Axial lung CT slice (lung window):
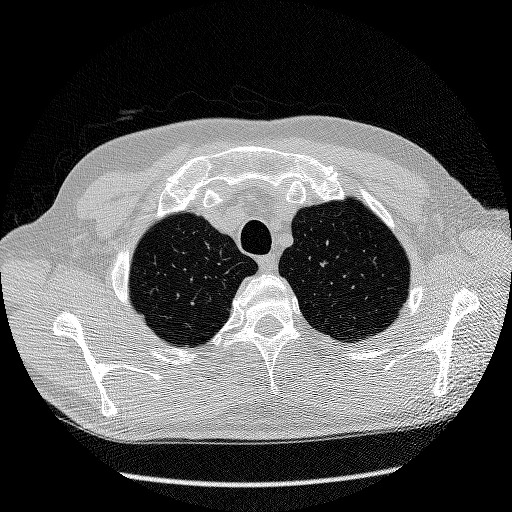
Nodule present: no